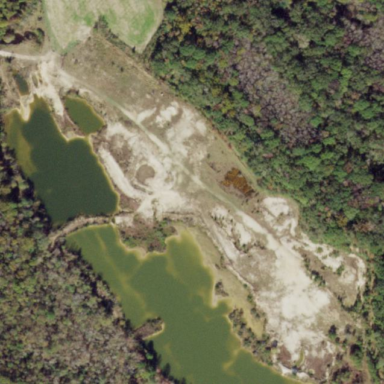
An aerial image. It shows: Brownfield site with resource of sand.